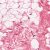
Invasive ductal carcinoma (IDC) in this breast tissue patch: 0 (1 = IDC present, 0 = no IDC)